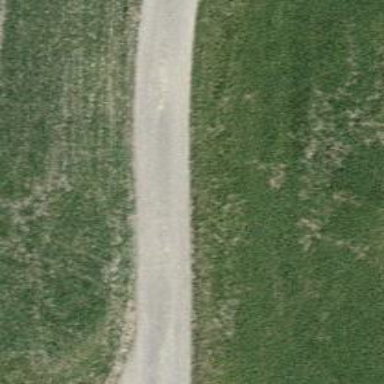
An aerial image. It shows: Asphalt track with grade1 tracktype.